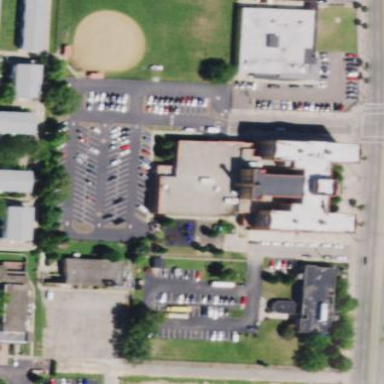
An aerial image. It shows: School building which includes sports center.